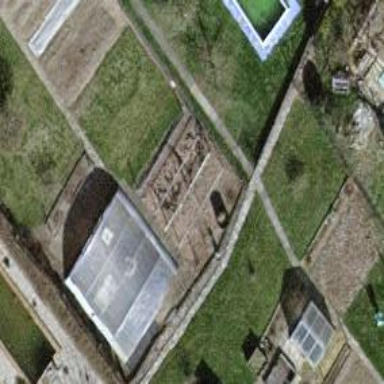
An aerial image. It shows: Vegetable garden considered as leisure land.